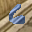
Label: 6